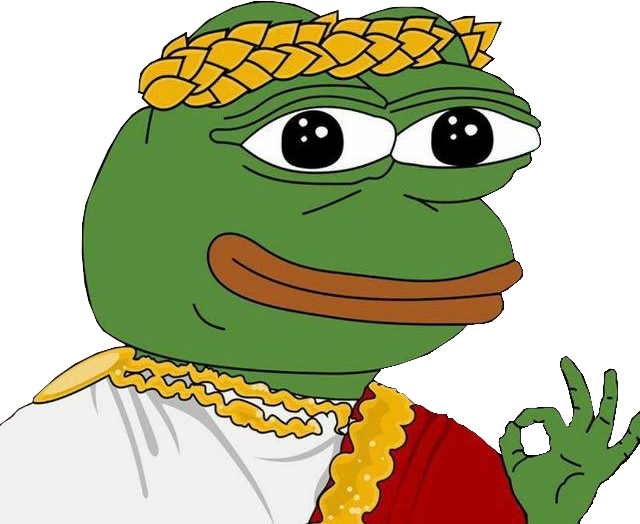
Label: 5_Pepe